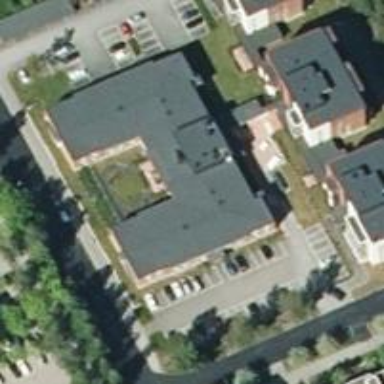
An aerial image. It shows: Residential area that includes nursing home social facility.